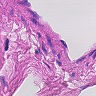
Metastatic tissue present: no